Platform: Mobile
Application: Chrome
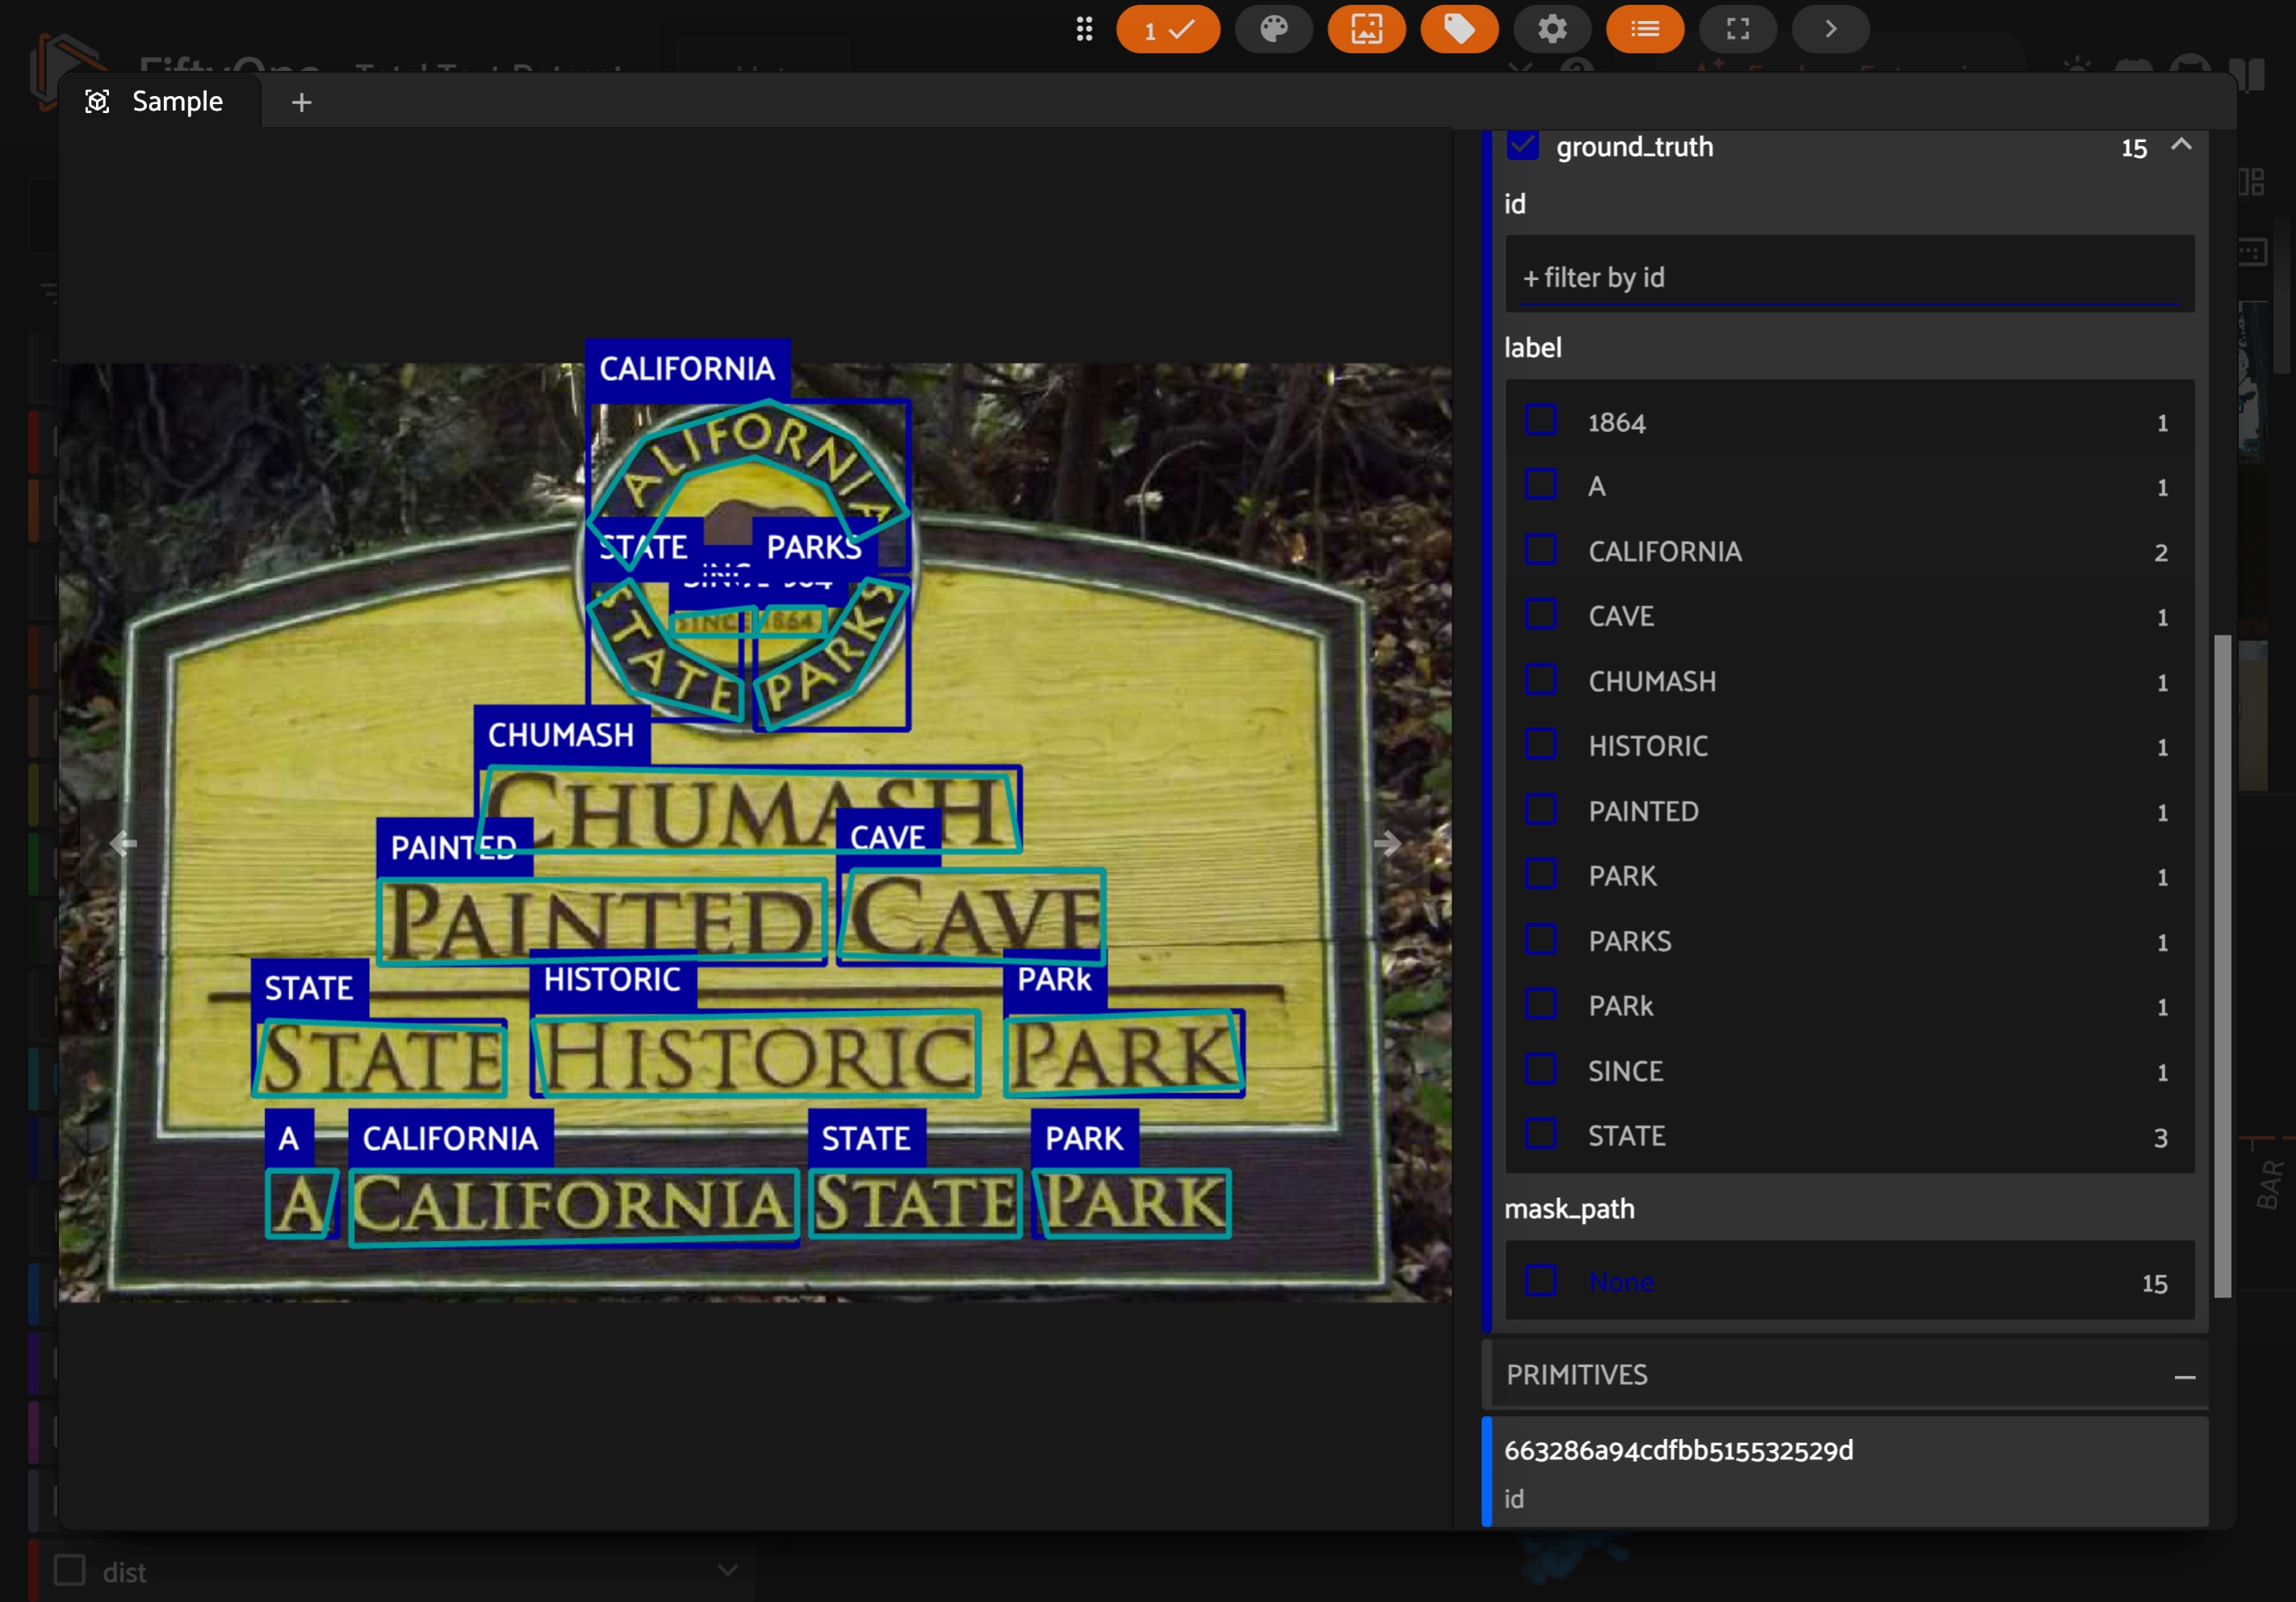
task_description: Filter the ground_truth labels to show only 1864
action_type: click
element_info: Checkbox

task_description: Filter the ground_truth labels to show only A
action_type: click
element_info: Checkbox

task_description: Filter the ground_truth labels to show only CALIFORNIA
action_type: click
element_info: Checkbox

task_description: Filter the ground_truth labels to show only CAVE
action_type: click
element_info: Checkbox

task_description: Filter the ground_truth labels to show only CHUMASH
action_type: click
element_info: Menu Item